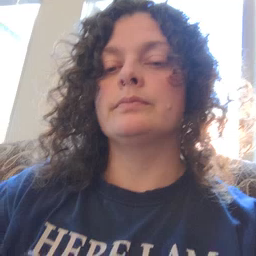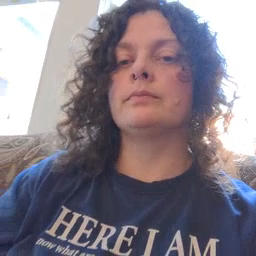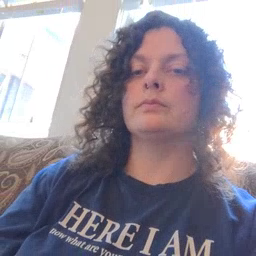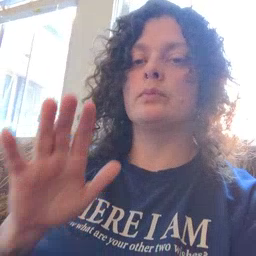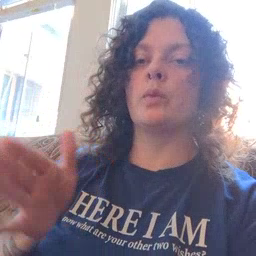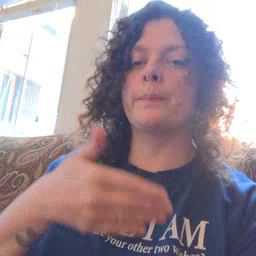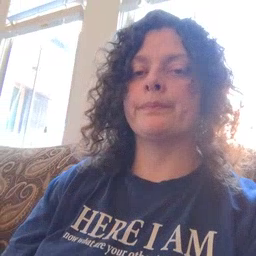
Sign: room